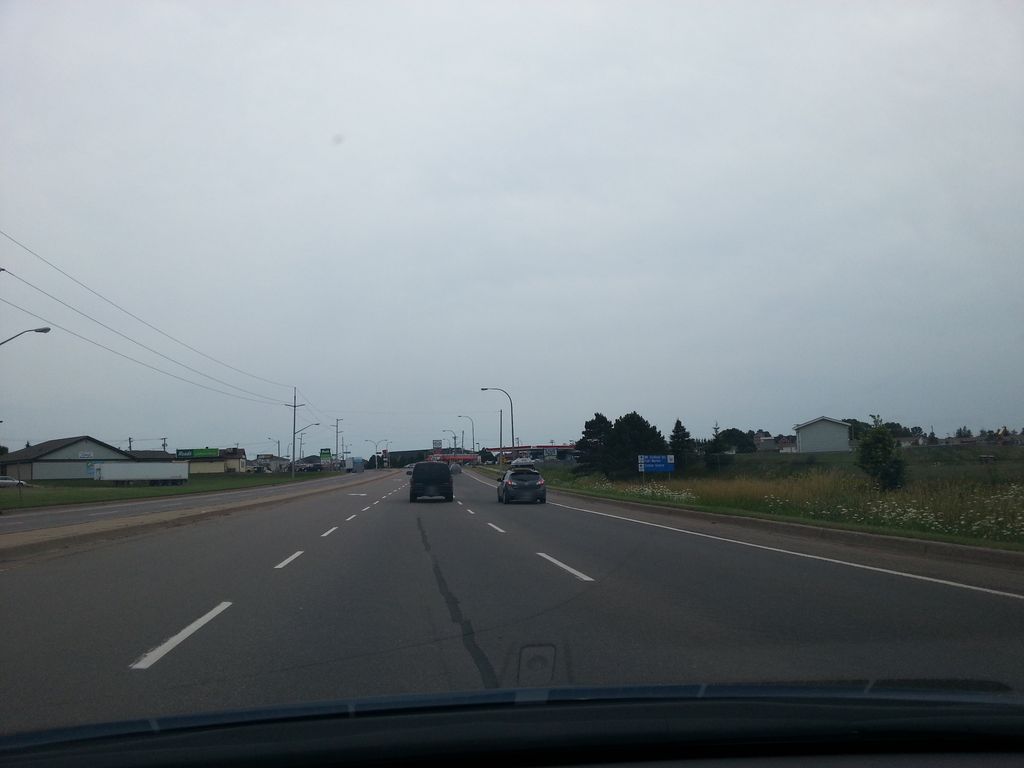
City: charlottetown